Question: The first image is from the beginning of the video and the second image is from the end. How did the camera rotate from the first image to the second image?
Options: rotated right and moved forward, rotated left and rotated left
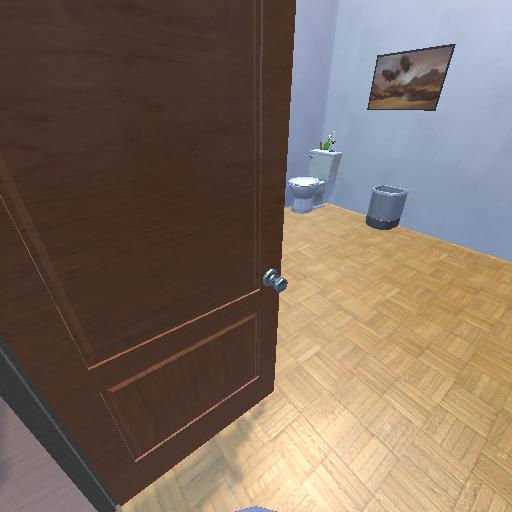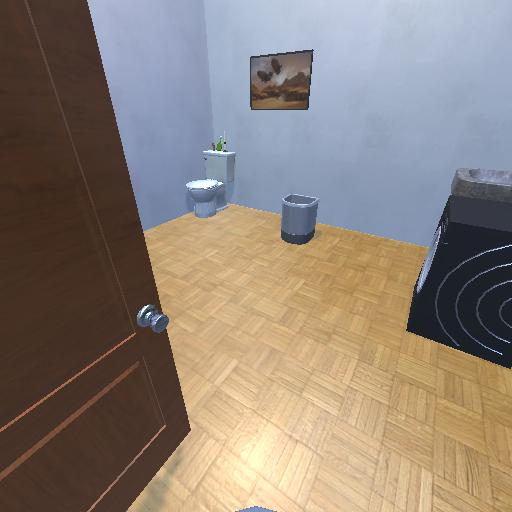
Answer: rotated right and moved forward